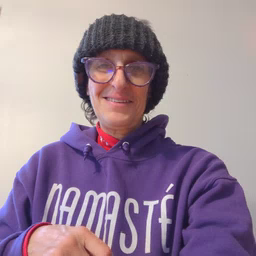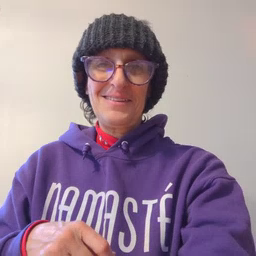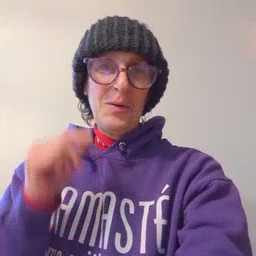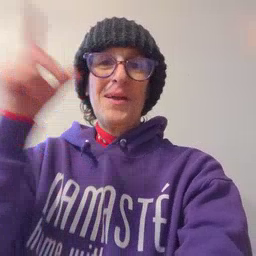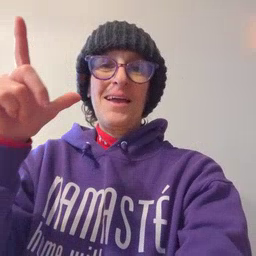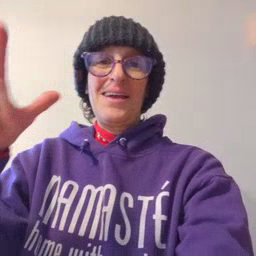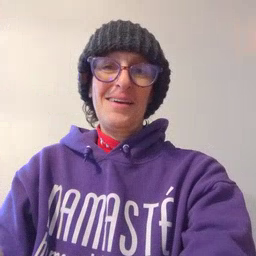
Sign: awake